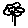
Label: flower